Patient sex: M
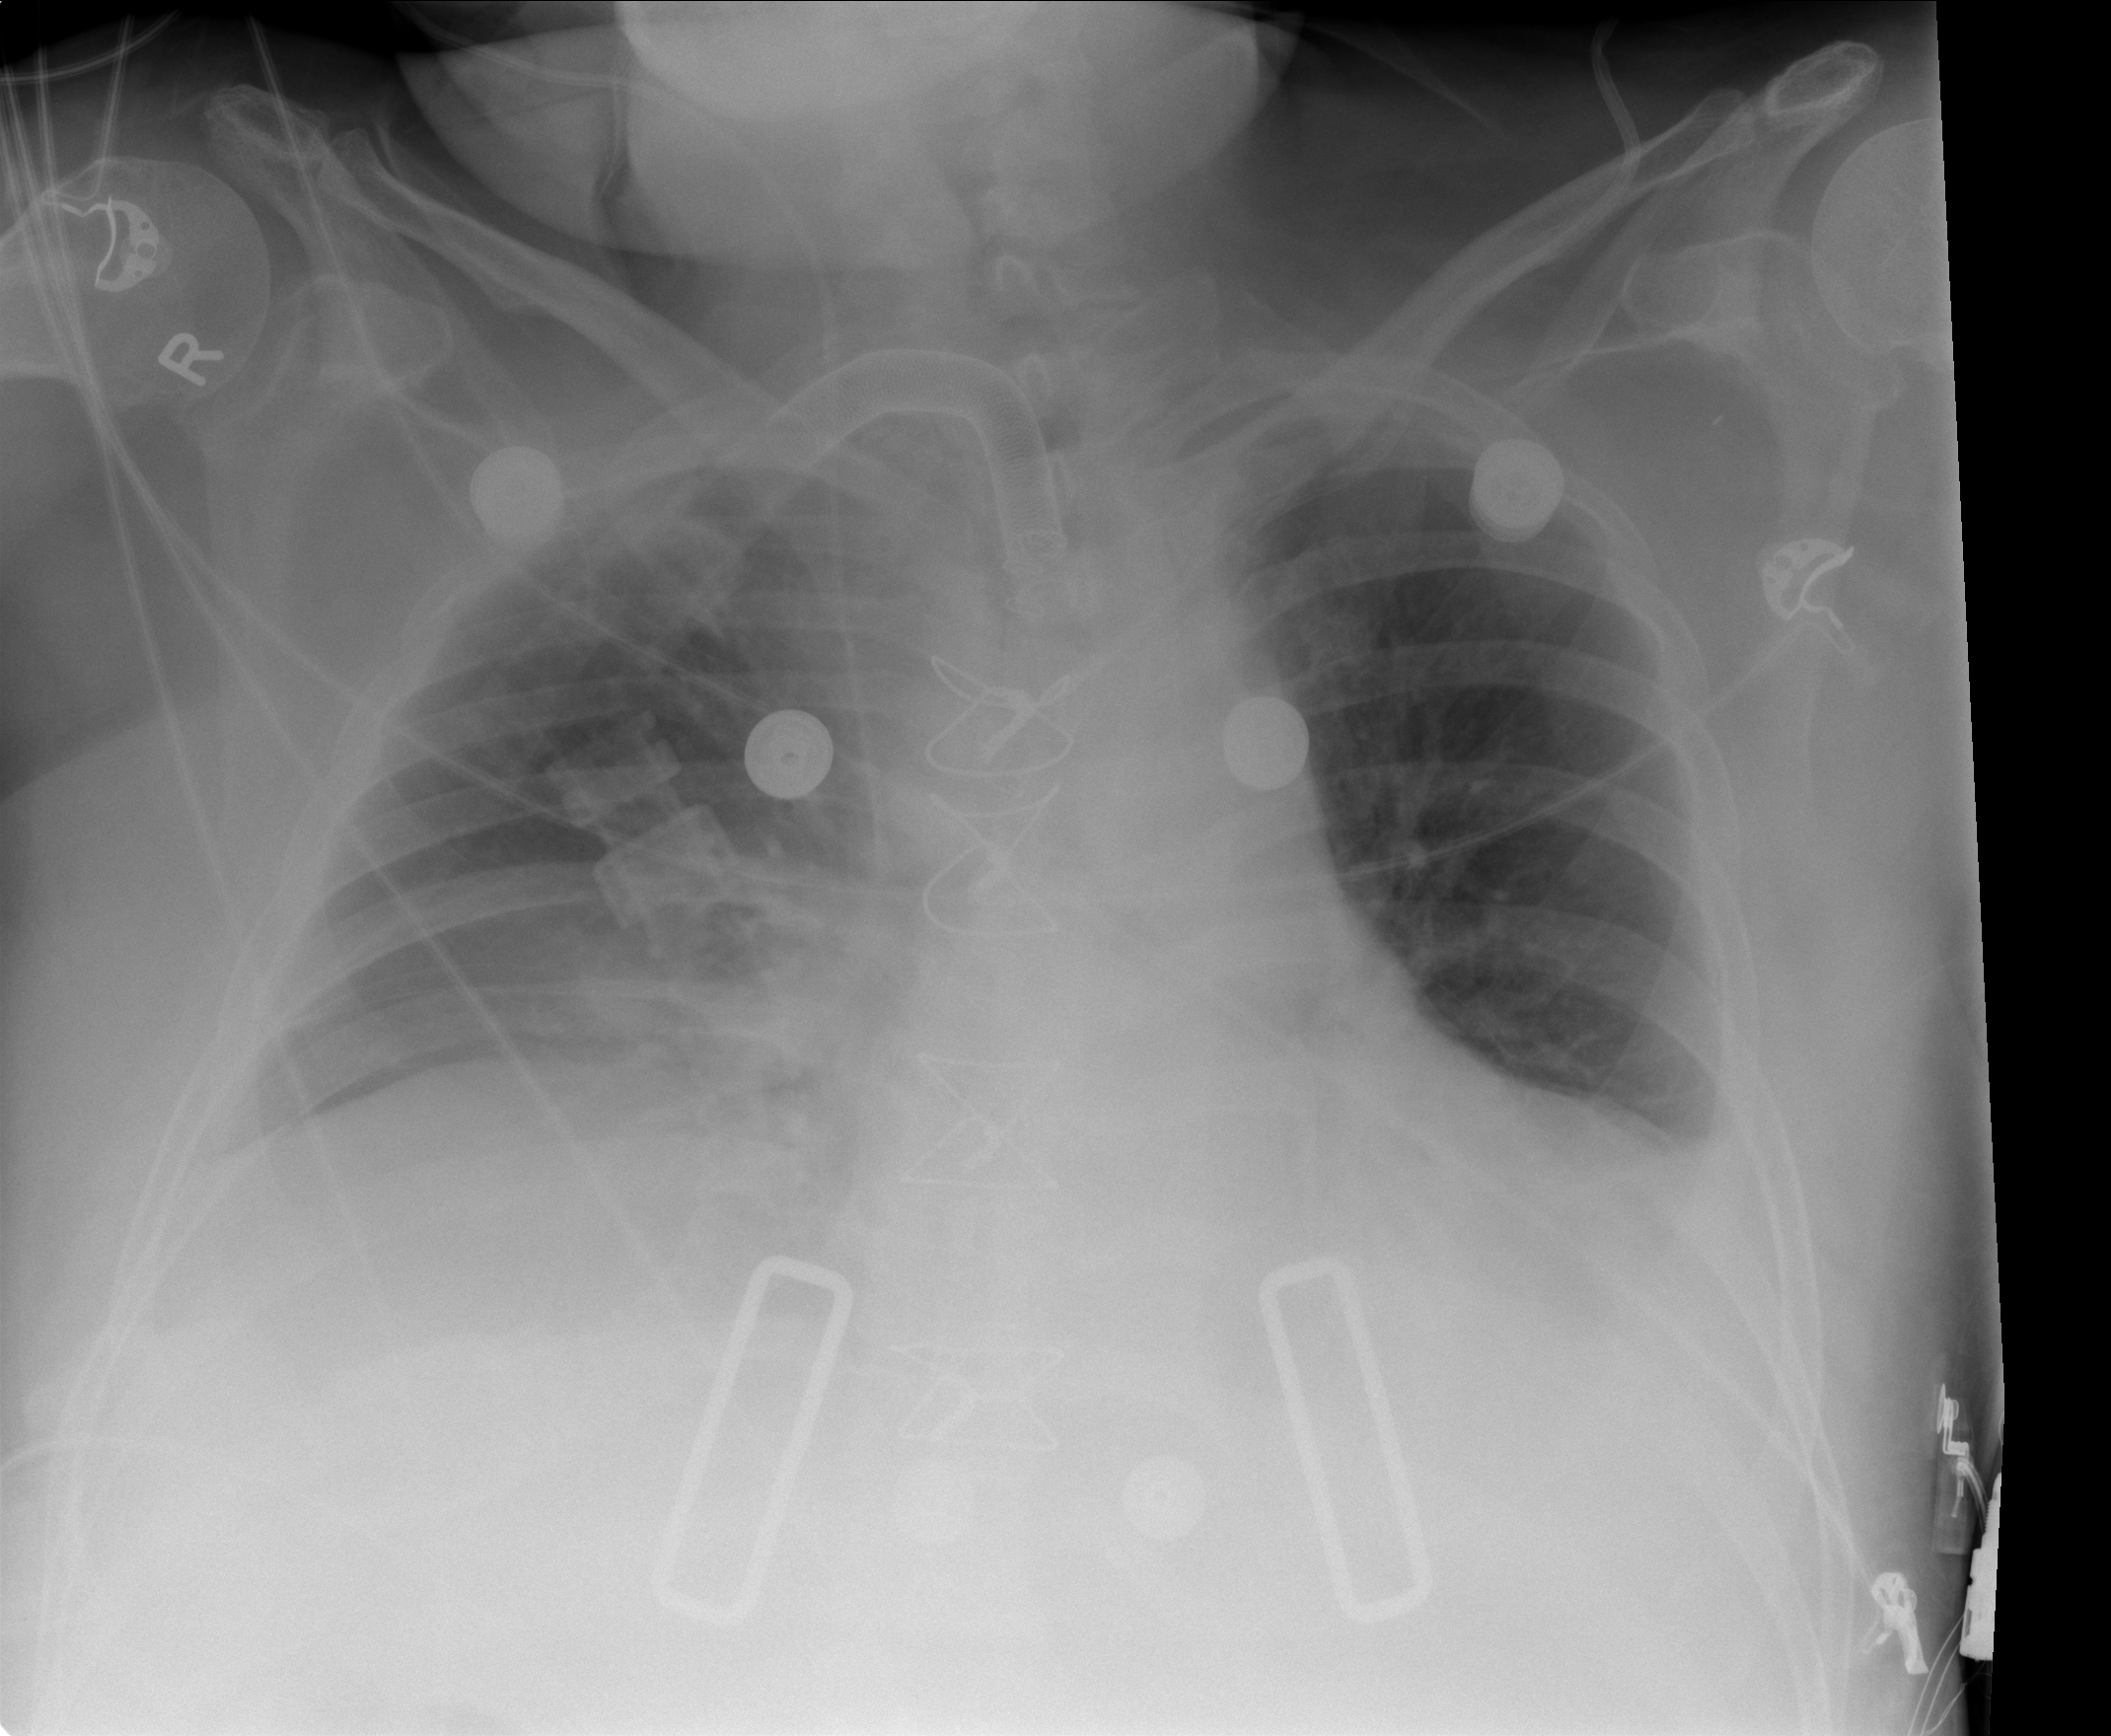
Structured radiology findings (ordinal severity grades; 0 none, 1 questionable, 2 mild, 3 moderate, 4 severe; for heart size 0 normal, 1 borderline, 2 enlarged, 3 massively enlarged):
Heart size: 2
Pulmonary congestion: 2
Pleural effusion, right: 2
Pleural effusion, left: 2
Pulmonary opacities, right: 1
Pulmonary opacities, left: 1
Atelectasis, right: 3
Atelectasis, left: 3